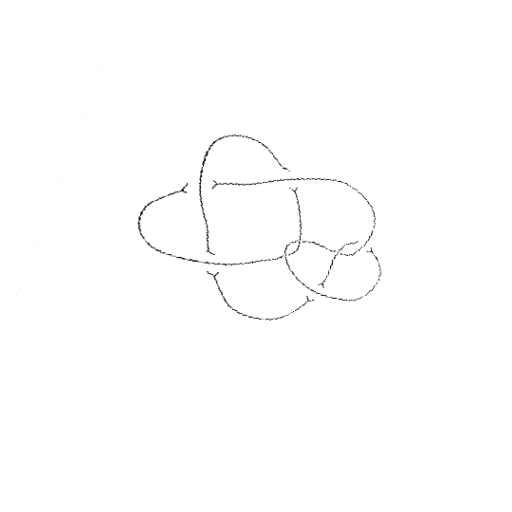
Crossing number: 8